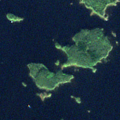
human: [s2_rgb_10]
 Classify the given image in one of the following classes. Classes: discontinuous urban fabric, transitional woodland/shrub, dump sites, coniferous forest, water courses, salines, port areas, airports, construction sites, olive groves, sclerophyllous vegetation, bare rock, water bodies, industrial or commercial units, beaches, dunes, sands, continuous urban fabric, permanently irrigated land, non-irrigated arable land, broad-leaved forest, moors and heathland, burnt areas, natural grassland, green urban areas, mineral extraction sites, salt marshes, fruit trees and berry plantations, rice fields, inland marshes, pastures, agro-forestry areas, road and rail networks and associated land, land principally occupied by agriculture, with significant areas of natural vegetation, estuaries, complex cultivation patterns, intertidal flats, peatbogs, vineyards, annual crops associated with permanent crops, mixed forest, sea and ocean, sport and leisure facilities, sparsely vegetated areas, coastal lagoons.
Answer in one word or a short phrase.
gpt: coniferous forest, water bodies